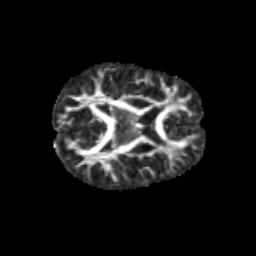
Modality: FA
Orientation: axial
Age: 12
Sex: male
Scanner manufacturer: siemens
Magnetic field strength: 3 T
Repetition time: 3.8 s
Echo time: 0.07 s